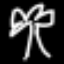
Label: palm tree